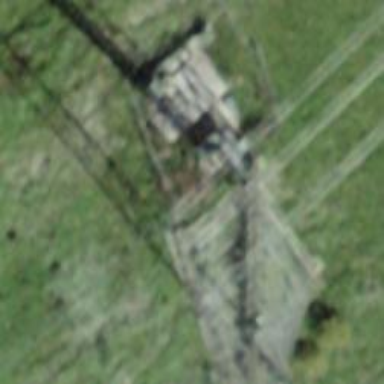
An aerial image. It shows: Power tower.